Question: I am following the exact code provided with the sample project. Here's what I get usually:
But not always. Sometimes it runs as it should. The iPhone I am developing is running iOS 5.0.1

Thanks!
'''
HUD = [[MBProgressHUD alloc]initWithView:self.view.window];
[self.view.window addSubview:HUD];
HUD.delegate = self;
[HUD showWhileExecuting:@selector(loadFriends) onTarget:self withObject:nil animated:YES];
'''
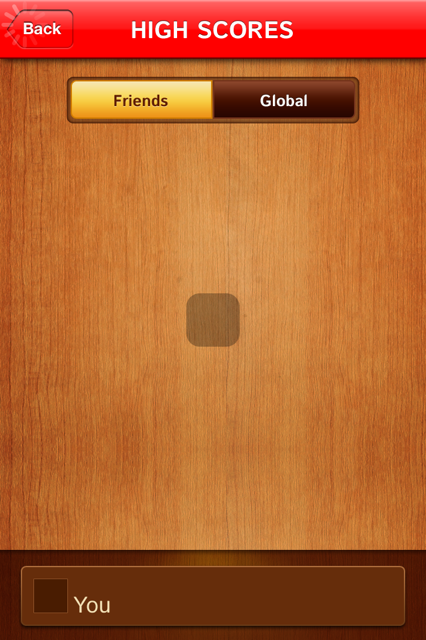
Answer: It turned out to be an incompatibility issue between MBProgressHud and iOS 5. I couldn't get it to work, not in each run at least. So I ended up not using it.